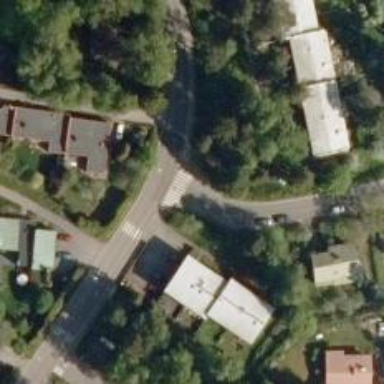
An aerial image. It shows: Road with "give way" sign.